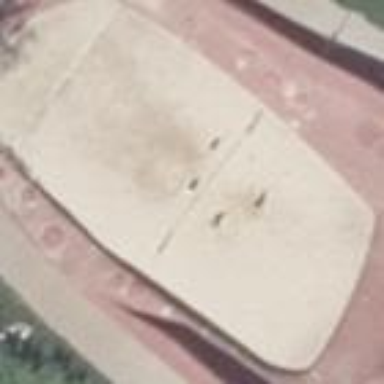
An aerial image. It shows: Sandy pitch designated for beach volleyball.